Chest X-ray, AP view. Patient: 69 years old, sex F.
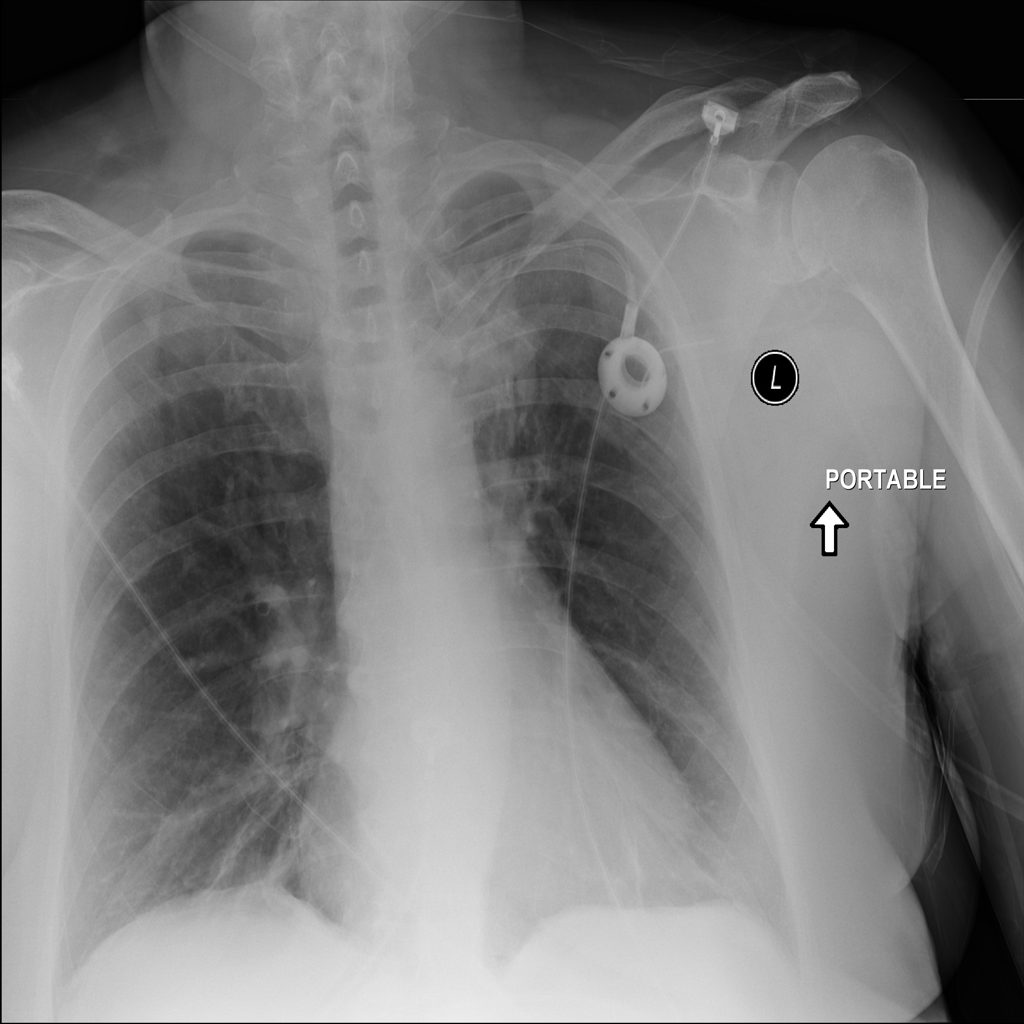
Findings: Infiltration, Nodule